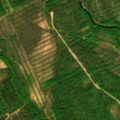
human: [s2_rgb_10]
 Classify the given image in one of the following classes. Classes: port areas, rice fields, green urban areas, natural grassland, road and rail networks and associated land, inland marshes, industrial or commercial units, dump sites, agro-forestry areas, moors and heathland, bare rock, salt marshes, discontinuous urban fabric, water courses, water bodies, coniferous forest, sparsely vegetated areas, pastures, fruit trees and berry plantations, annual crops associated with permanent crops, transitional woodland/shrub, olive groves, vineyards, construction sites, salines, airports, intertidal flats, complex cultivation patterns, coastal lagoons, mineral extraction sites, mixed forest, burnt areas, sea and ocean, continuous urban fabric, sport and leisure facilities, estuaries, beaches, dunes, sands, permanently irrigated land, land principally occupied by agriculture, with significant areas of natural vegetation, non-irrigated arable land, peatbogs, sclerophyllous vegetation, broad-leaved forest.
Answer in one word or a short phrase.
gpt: mixed forest, transitional woodland/shrub